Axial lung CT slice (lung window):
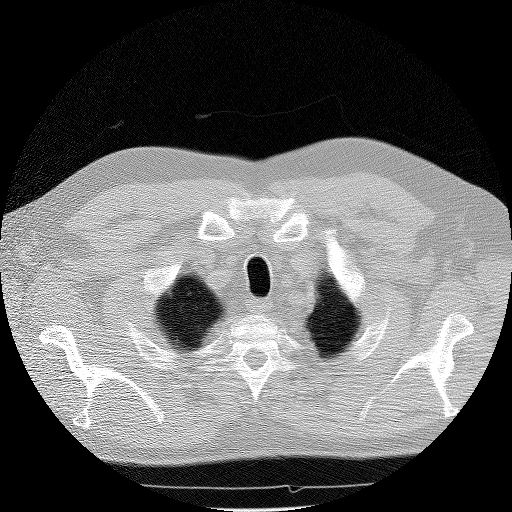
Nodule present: no